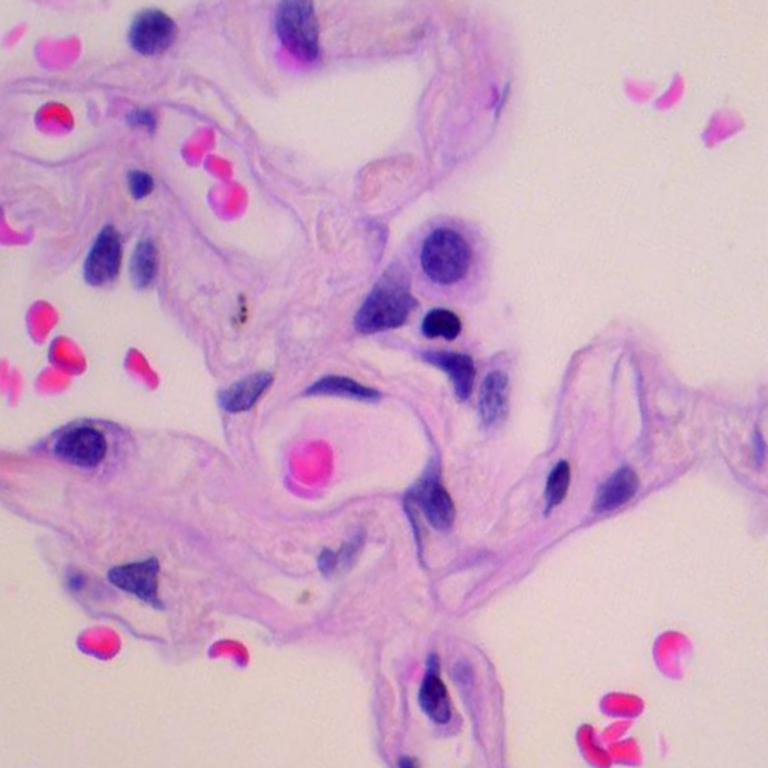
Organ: lung
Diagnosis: benign